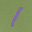
Label: 1